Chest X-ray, PA view. Patient: 60 years old, sex F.
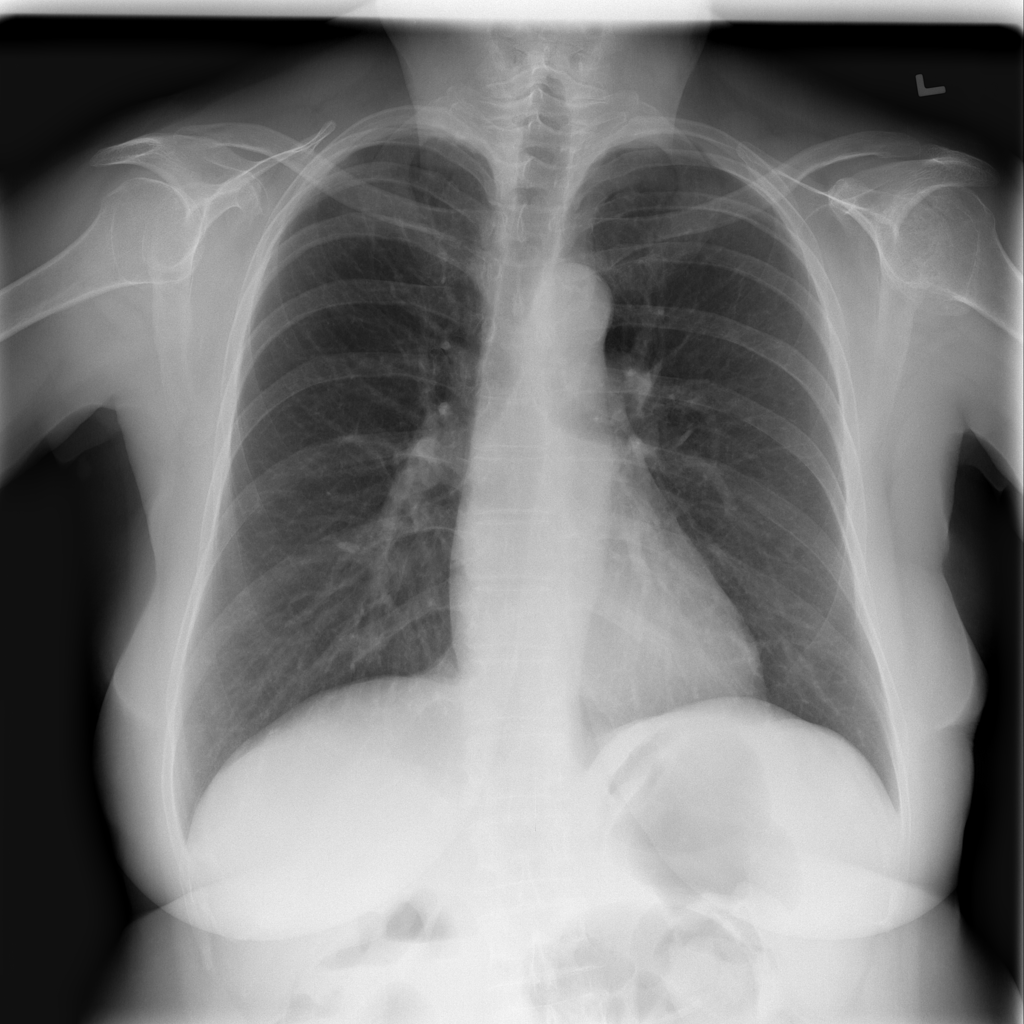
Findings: No Finding